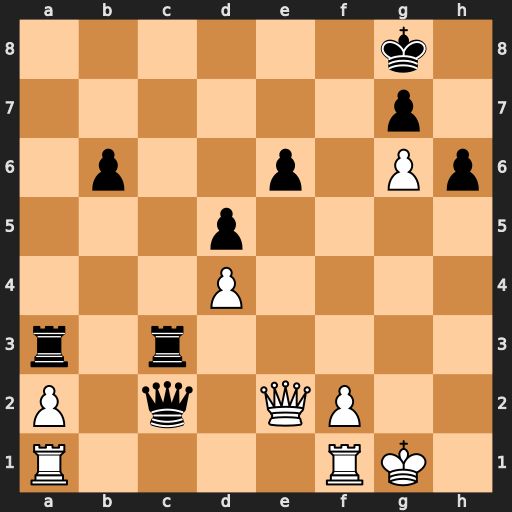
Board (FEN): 6k1/6p1/1p2p1Pp/3p4/3P4/r1r5/P1q1QP2/R4RK1
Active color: w
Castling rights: -
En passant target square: -
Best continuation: Qxe6+ Kh8 Qe8#